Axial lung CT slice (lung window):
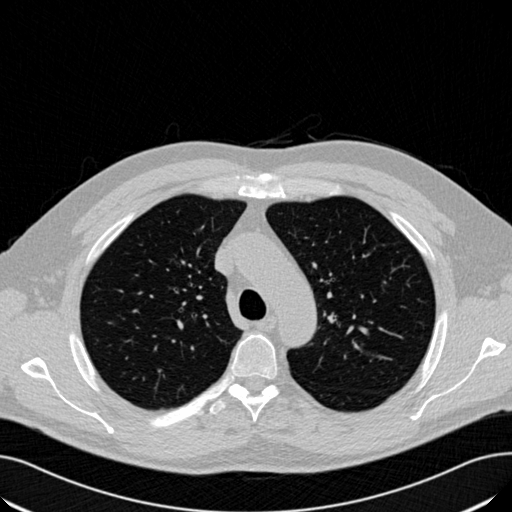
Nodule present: no